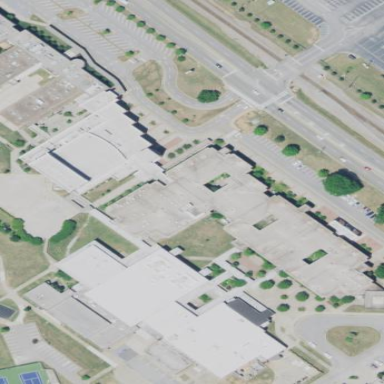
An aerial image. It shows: School building.